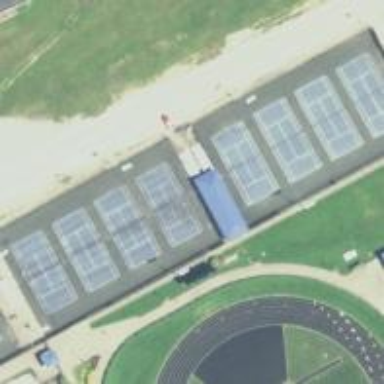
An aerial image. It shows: Tennis court with ground surface.